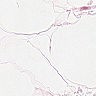
Metastatic tissue present: no